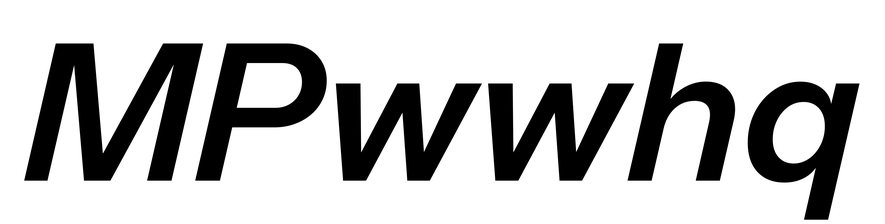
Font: InstrumentSans-Italic_SemiBold_Italic